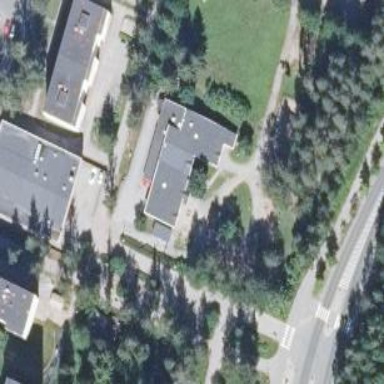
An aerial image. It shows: Kindergarten building.